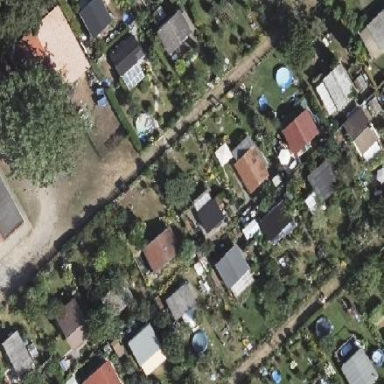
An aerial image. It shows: Plot in the allotments.